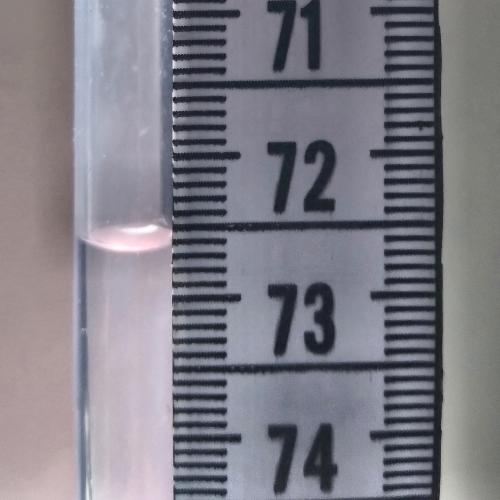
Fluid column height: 72.6 cm